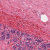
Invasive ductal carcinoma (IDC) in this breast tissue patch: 0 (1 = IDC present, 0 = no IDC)